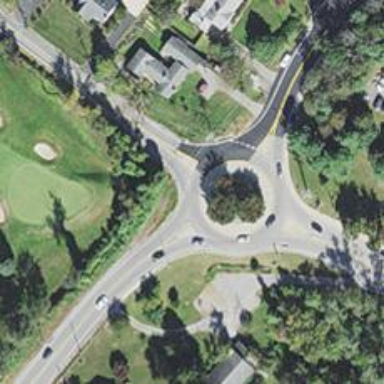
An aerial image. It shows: Secondary road with asphalt surface leading to roundabout.